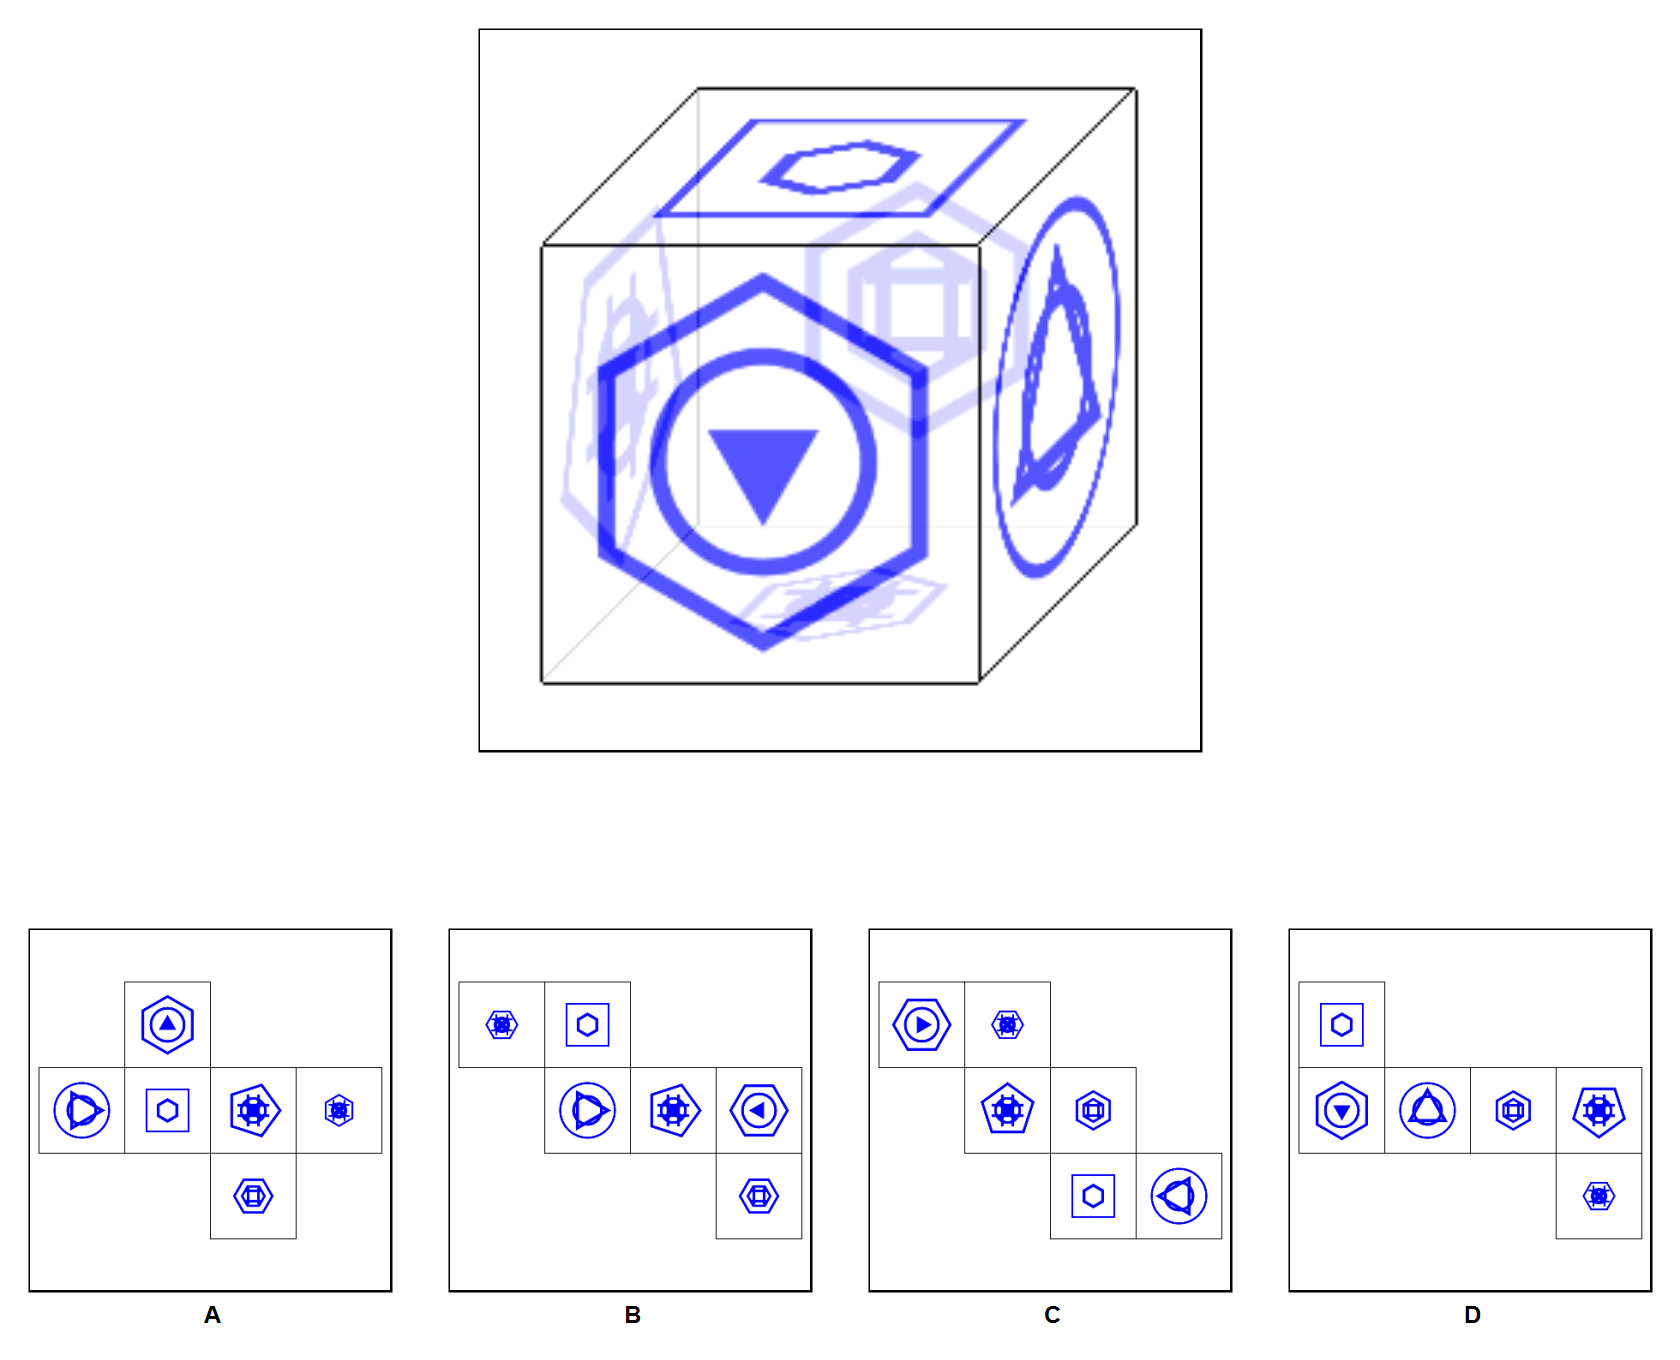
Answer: B